Brain MRI, t1w sequence, axial 2D slice.
Patient: age 38, sex F, weight 78 kg, height 1.78 m
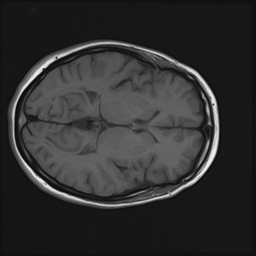